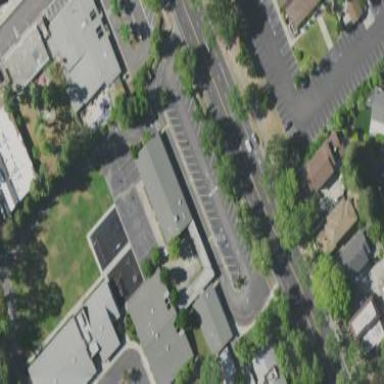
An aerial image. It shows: School building.